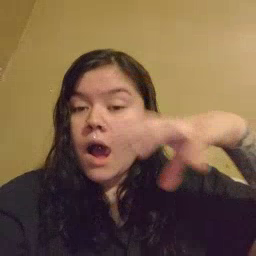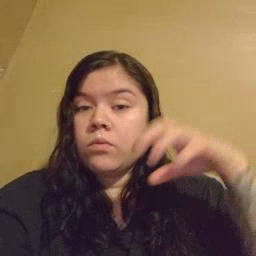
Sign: cloud